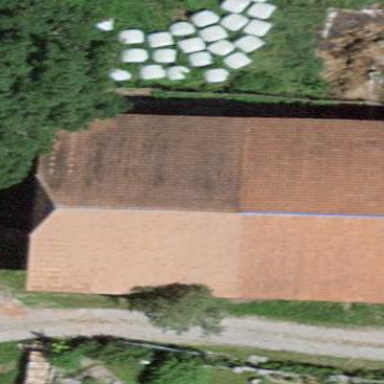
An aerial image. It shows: Farm building.